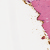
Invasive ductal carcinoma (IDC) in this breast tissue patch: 0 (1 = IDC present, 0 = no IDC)